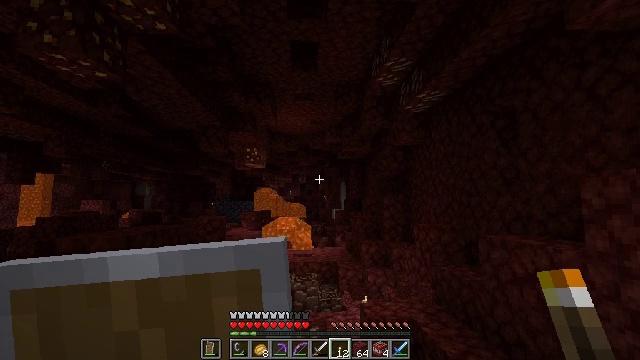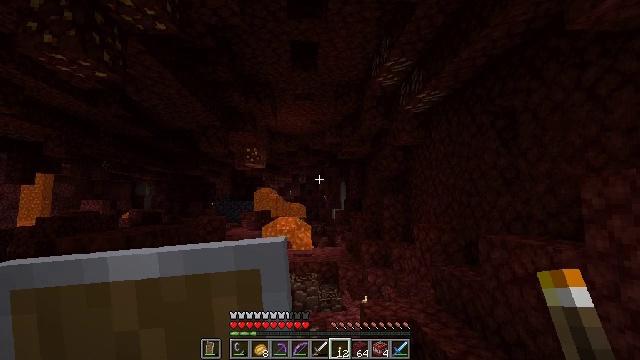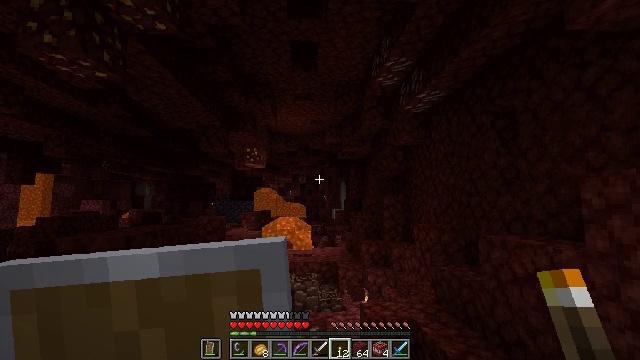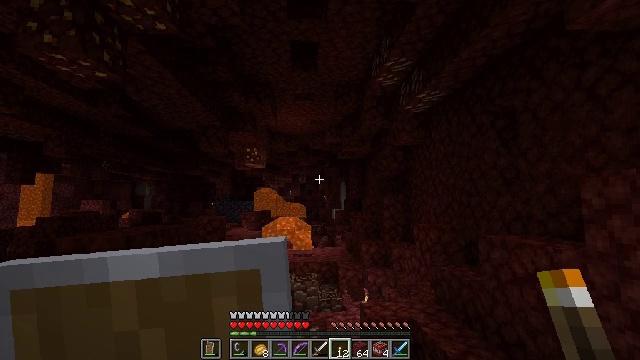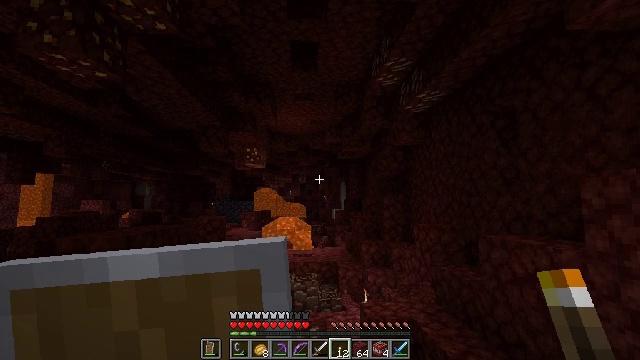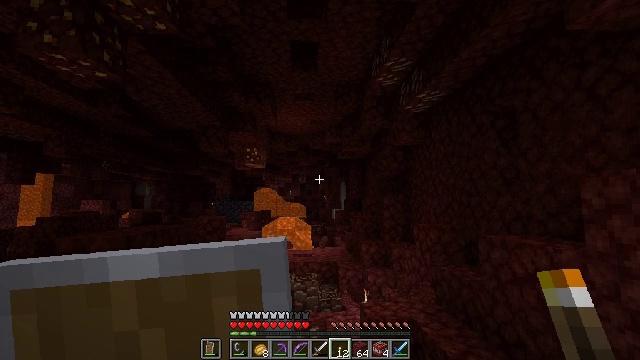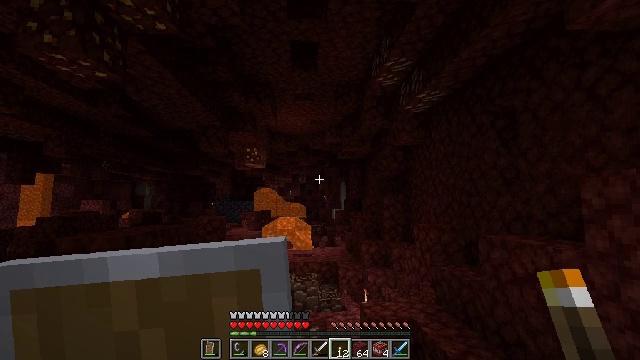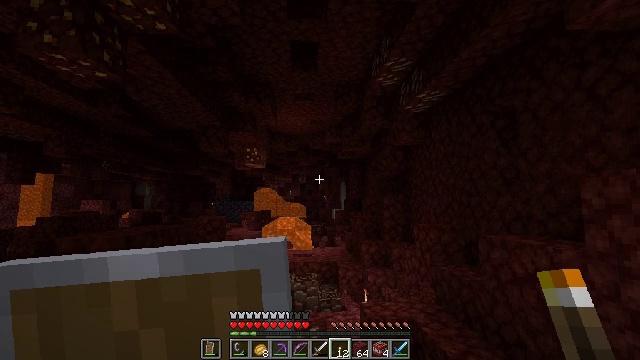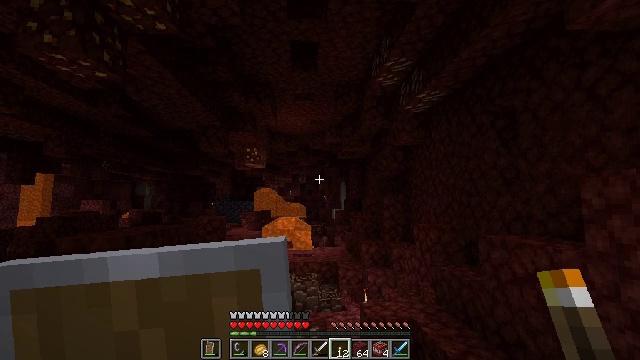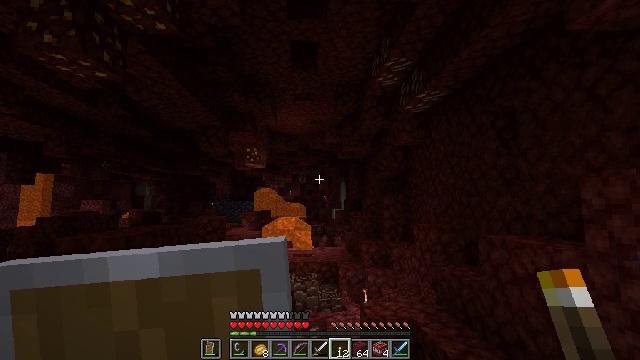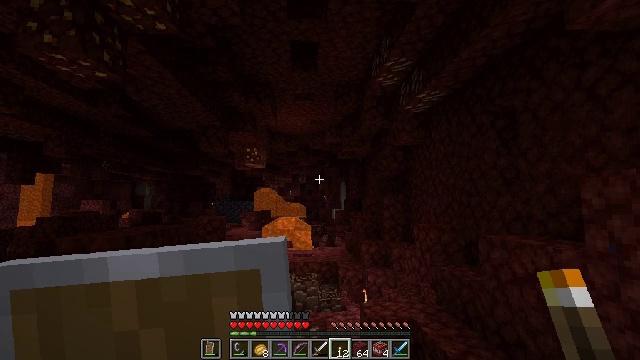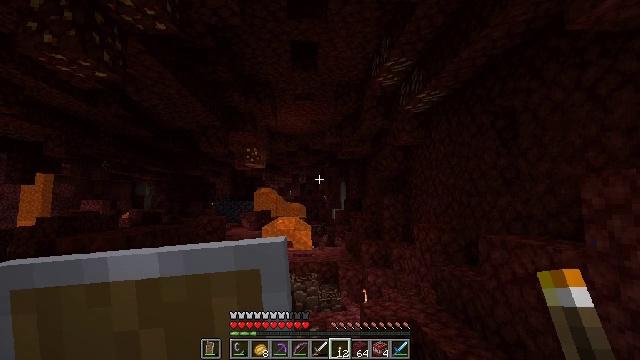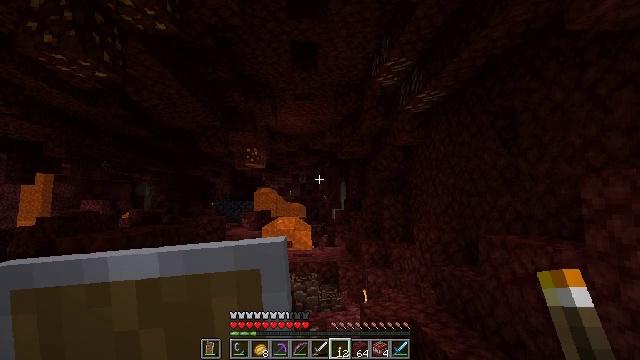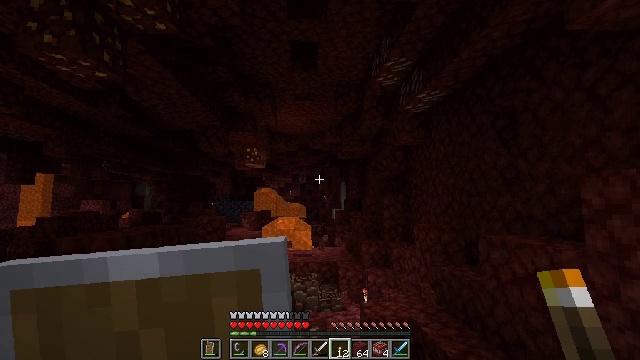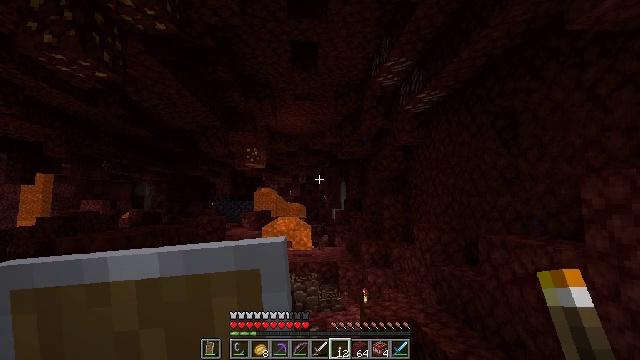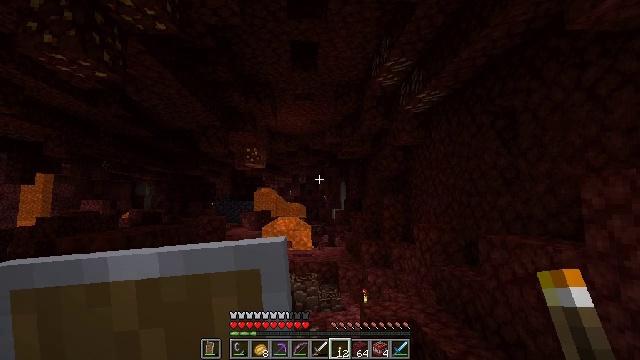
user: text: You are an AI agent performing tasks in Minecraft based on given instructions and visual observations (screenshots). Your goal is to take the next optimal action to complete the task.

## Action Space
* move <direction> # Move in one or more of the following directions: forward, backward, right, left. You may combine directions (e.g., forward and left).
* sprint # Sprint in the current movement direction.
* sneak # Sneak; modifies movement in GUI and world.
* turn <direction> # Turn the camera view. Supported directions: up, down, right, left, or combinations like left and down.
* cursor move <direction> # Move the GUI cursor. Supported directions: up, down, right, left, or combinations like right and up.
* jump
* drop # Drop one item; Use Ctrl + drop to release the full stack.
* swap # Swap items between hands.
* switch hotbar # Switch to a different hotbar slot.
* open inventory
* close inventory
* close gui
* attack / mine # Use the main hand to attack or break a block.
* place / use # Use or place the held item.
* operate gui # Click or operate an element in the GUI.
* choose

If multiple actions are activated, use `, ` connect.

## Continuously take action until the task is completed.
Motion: motion action
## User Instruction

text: Collect ancient debris for Netherite crafting.
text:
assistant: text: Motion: no_op
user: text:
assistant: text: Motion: no_op
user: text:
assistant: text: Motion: no_op
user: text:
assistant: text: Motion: no_op
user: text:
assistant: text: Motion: no_op
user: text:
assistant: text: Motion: no_op
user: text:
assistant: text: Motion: no_op
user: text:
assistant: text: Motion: no_op
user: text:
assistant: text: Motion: no_op
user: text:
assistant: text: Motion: no_op
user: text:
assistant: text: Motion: no_op
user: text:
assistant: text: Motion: no_op
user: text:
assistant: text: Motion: no_op
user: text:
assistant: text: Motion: no_op
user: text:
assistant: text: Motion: no_op
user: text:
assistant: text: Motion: no_op
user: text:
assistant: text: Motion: no_op
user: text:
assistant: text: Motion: no_op
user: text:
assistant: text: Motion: no_op
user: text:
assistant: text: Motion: no_op
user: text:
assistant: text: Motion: no_op
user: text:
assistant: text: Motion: turn up
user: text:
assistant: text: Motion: no_op
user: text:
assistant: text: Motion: turn right
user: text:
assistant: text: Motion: turn left and down
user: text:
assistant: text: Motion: turn left and down
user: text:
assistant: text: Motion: no_op
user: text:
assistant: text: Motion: no_op
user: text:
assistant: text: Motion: no_op
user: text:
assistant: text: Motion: turn left and up